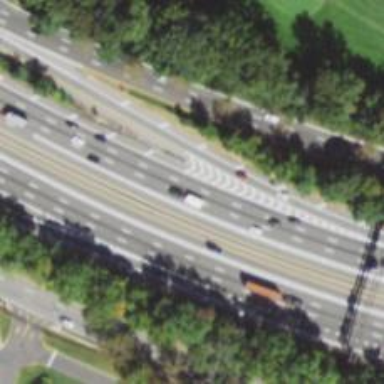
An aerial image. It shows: Asphalt motorway.